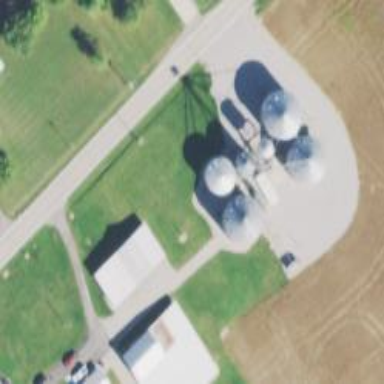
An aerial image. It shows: Silo.